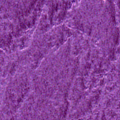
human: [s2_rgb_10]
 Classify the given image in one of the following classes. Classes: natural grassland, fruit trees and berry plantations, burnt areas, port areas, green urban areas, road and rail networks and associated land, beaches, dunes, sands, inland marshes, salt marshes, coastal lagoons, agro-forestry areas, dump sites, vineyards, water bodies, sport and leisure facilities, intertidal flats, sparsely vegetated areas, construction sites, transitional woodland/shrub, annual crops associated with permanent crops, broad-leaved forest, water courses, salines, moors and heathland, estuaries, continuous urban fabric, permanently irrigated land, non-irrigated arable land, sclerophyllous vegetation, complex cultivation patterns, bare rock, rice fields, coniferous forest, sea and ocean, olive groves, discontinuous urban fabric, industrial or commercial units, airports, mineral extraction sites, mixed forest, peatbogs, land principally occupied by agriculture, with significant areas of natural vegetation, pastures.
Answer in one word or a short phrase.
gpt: sea and ocean